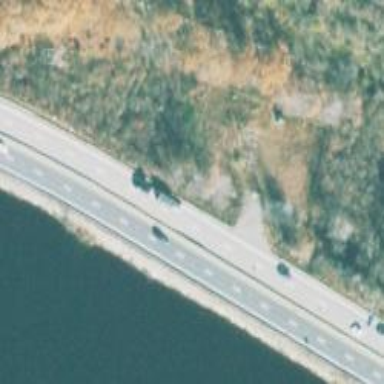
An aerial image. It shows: Motorway with embankment.